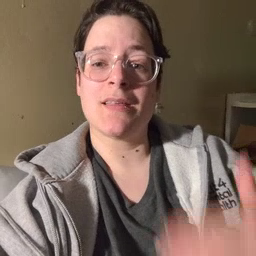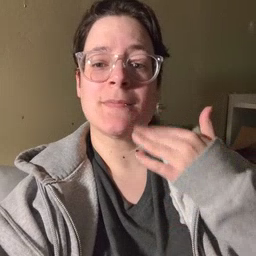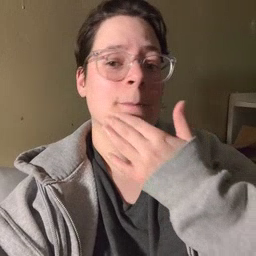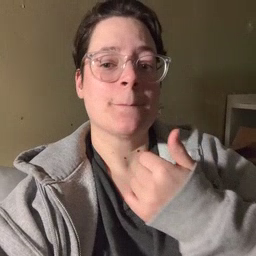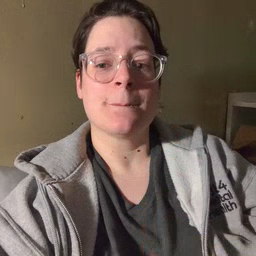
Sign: napkin